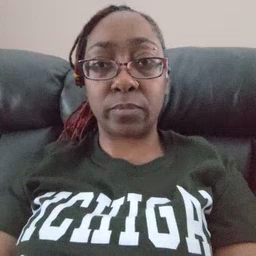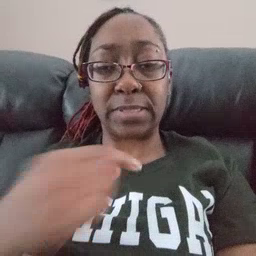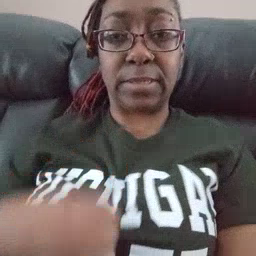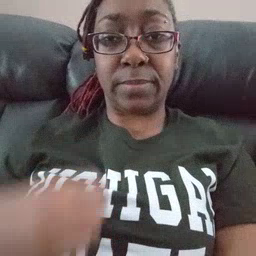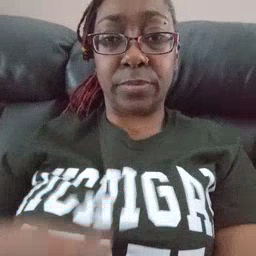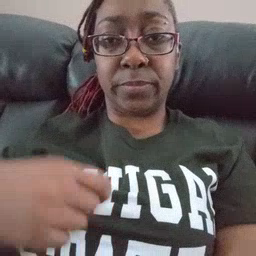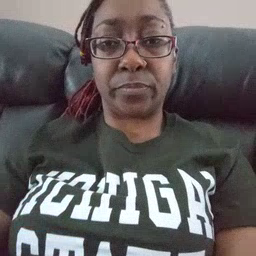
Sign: zipper